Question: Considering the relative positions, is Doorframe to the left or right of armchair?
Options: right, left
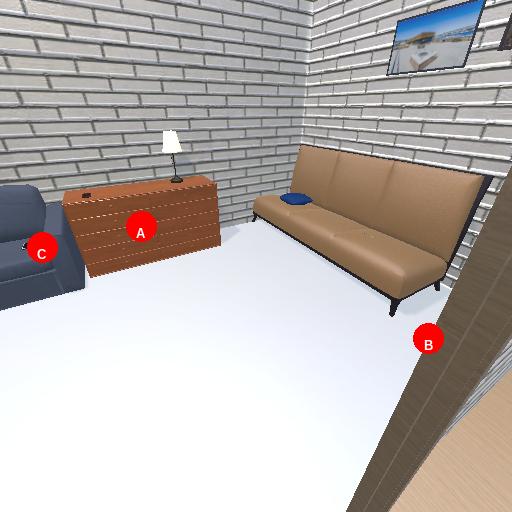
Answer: right